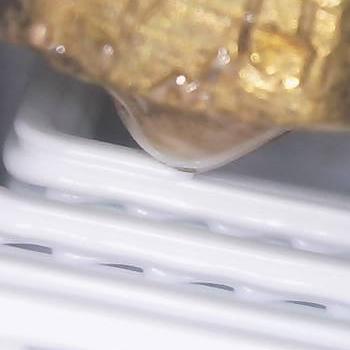
Flow rate: 149%